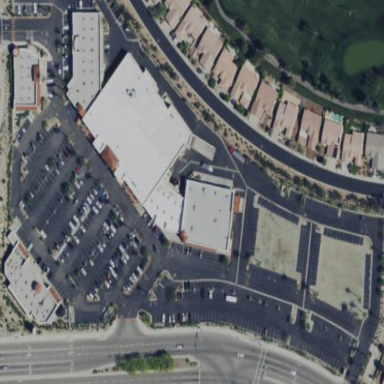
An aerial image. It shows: Retail area.